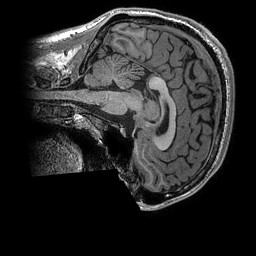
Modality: T1w
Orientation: sagittal
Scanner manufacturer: ge
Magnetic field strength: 3 T
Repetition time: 0.008156 s
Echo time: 0.00318 s